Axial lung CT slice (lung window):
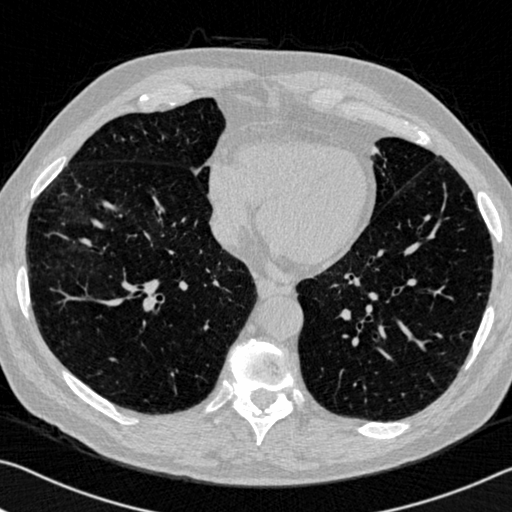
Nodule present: no